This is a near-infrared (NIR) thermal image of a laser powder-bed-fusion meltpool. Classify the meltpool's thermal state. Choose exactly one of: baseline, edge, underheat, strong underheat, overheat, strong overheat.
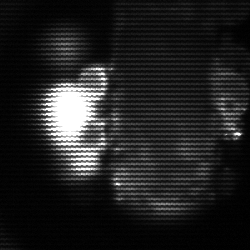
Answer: strong underheat